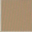
Piece: xx